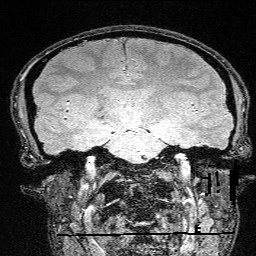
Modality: FLASH
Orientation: sagittal
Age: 25
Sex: male